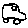
Label: car